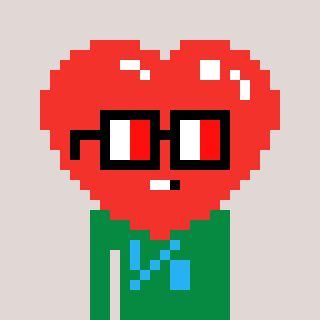
a pixel art character with square glasses with black frames and red eyes, a heart-shaped head and a green-colored body on a warm background